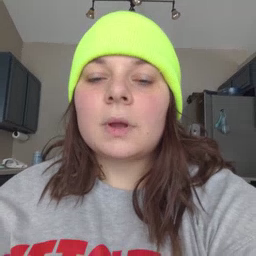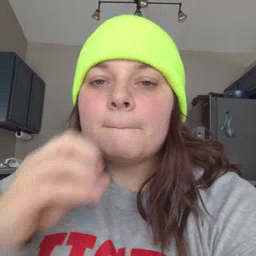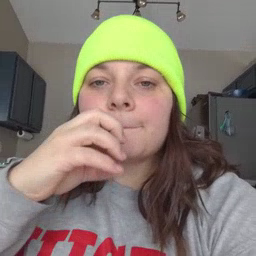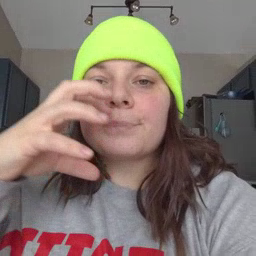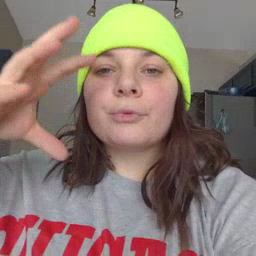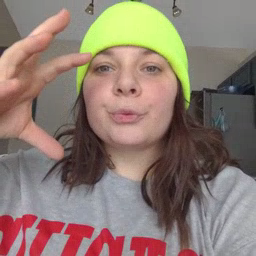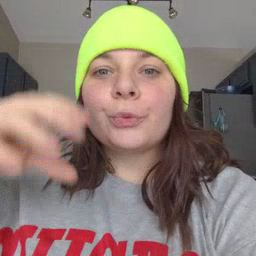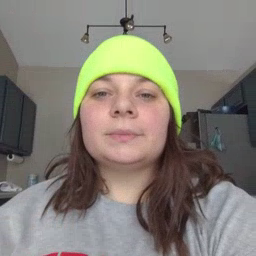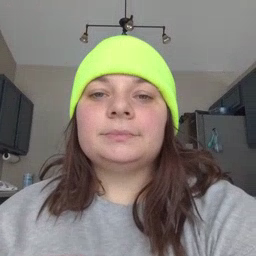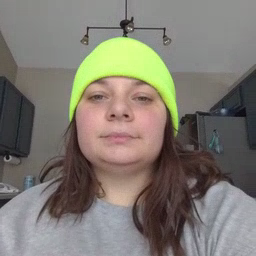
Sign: balloon